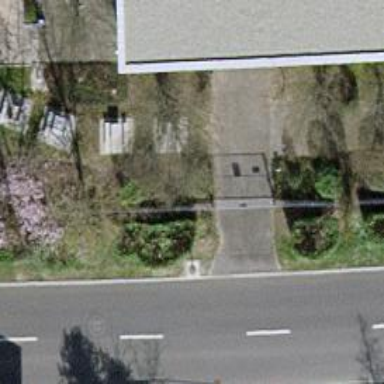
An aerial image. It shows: Gate.